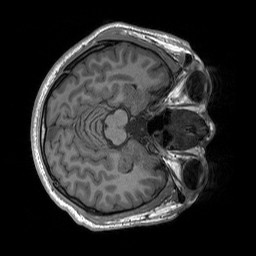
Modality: T1w
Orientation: axial
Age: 21
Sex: male
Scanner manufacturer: siemens
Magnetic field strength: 3 T
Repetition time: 1.9 s
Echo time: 0.00227 s